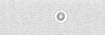
Label: camera_spot